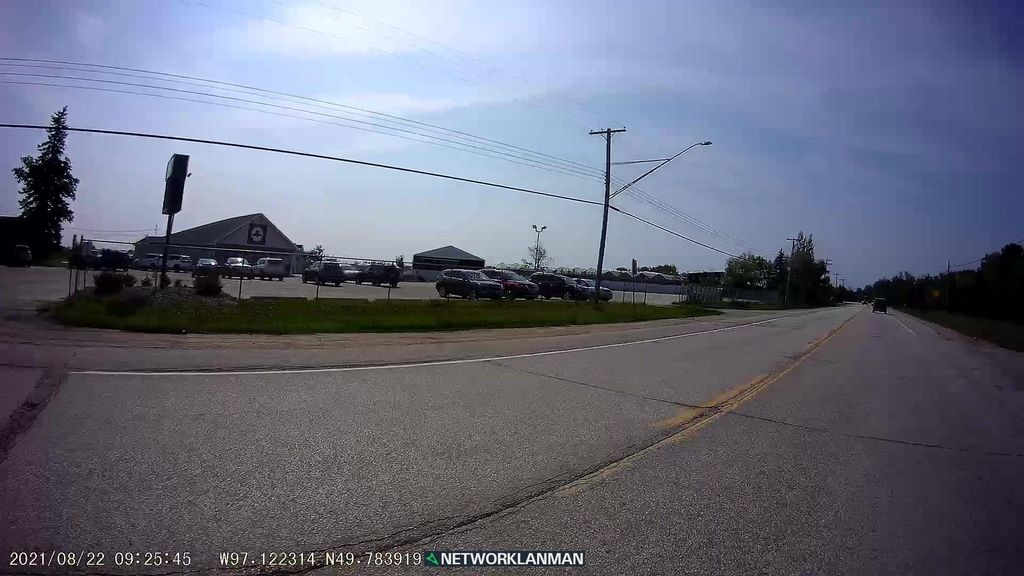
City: winnipeg